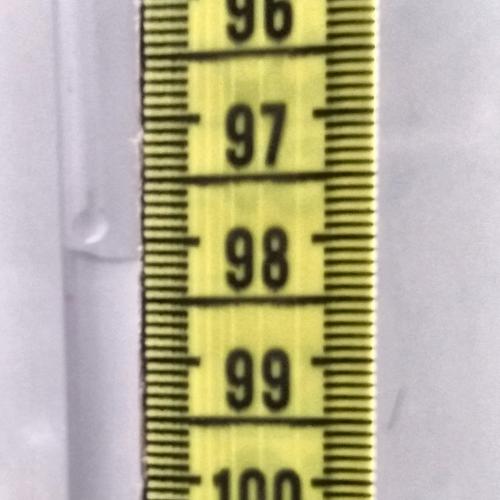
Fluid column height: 98.2 cm